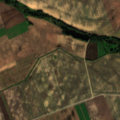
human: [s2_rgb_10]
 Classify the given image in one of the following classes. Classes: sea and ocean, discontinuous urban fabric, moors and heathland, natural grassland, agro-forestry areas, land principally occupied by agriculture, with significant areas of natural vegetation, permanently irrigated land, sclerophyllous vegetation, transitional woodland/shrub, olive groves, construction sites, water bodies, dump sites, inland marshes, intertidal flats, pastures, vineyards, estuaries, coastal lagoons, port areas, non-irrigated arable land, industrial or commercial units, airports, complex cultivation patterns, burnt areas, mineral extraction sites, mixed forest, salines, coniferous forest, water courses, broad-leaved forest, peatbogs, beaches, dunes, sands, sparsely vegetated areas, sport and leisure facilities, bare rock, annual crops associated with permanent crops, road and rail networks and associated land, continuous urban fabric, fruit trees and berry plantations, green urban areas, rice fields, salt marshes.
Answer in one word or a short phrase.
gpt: non-irrigated arable land, land principally occupied by agriculture, with significant areas of natural vegetation